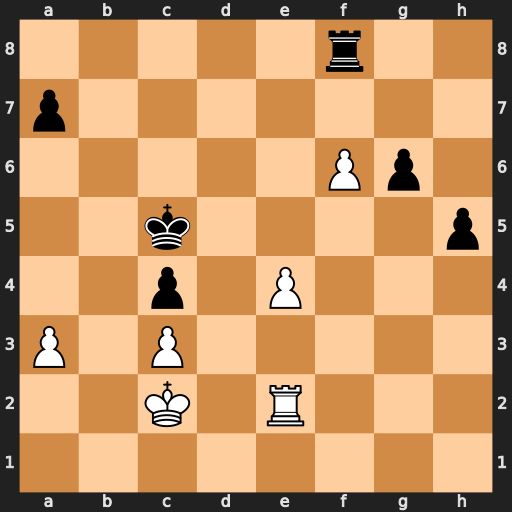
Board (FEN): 5r2/p7/5Pp1/2k4p/2p1P3/P1P5/2K1R3/8
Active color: w
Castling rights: -
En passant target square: -
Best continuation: e5 Kd5 e6 Rxf6 e7